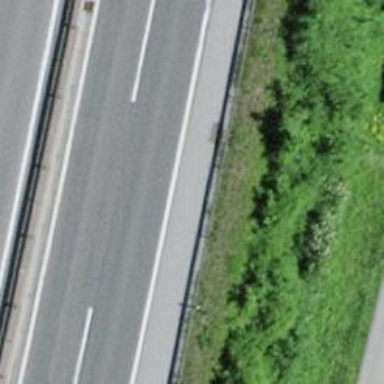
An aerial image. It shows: Asphalt motorway.